Question: I am newbie for hibernate,i am using mysql database,with two tables serviceTypeDetails,validateConfig.In serviceTypeDetails,it's having four types of services and another table validateconfig contain 31 row with respect to each servicetypeid,using hibernate how i am able to select data from validateConfig and what are required mapping association and query for it.
## ServiceTypeDetails.java
## ValidateConfiguration.java
## Main.java
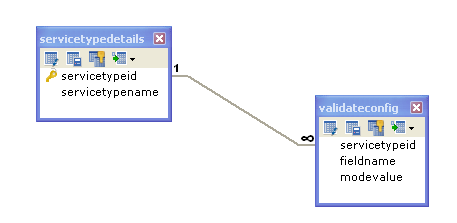
Answer: Set
'''
<property name="hibernate.show_sql">true</property>
<property name="hibernate.format_sql">true</property>
'''
in your hibernate.cfg.xml.
Then check what SQL query is getting generated.
The problem more seems towards Database Design.